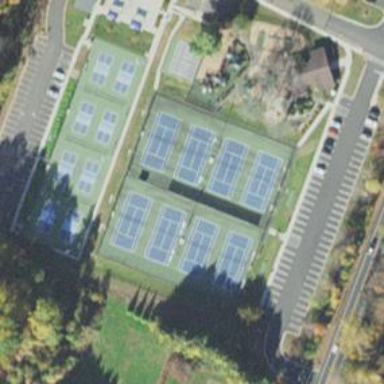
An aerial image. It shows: Tennis court with asphalt surface.